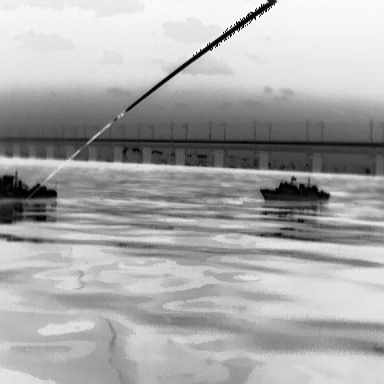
There are two warships in the infrared image.